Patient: sex M, age 45
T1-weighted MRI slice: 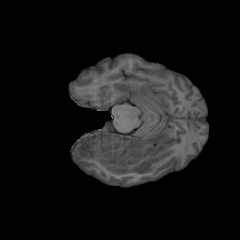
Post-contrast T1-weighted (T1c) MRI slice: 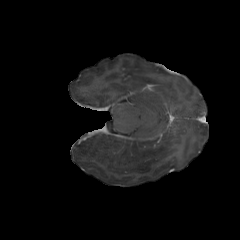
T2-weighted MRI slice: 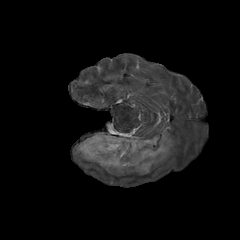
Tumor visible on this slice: yes
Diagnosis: Astrocytoma, IDH-mutant
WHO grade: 2